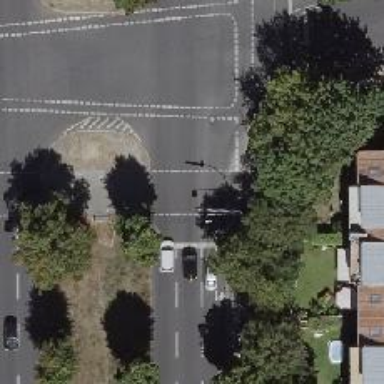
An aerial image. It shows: Road crossing with traffic signals.